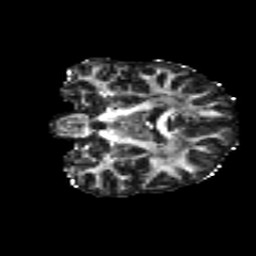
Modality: FA
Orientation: coronal
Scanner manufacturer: siemens
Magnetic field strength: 3 T
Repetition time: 4.16 s
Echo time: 0.0806 s